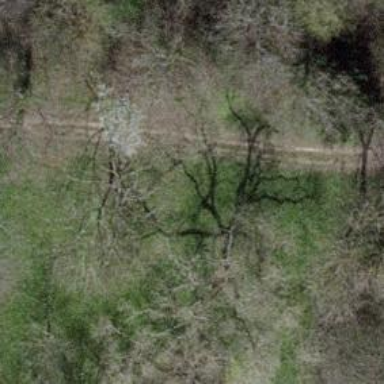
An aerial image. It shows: Dirt path.